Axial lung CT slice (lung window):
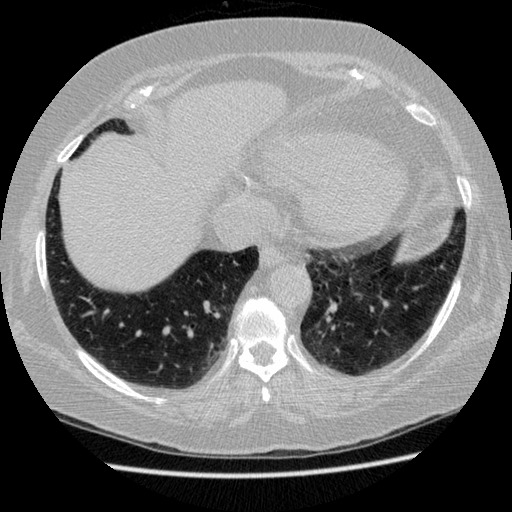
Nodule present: no